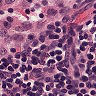
Metastatic tissue present: no